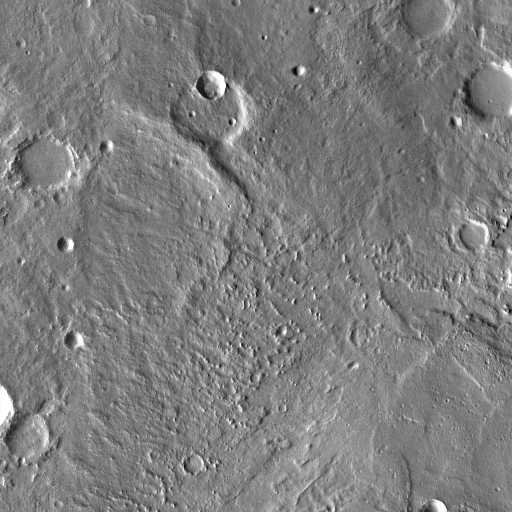
Crater classes present: Background, Other, Buried